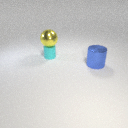
large yellow metal sphere above small cyan rubber cylinder